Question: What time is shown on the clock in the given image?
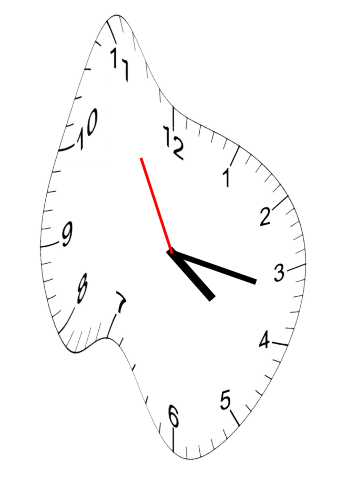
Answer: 04:16:55